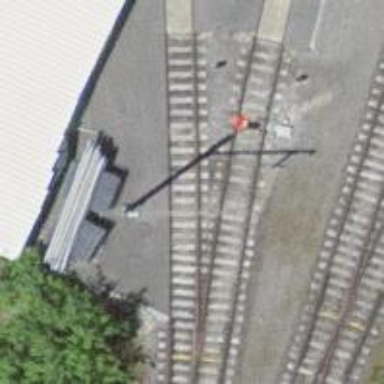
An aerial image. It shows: Single-track railway spur.